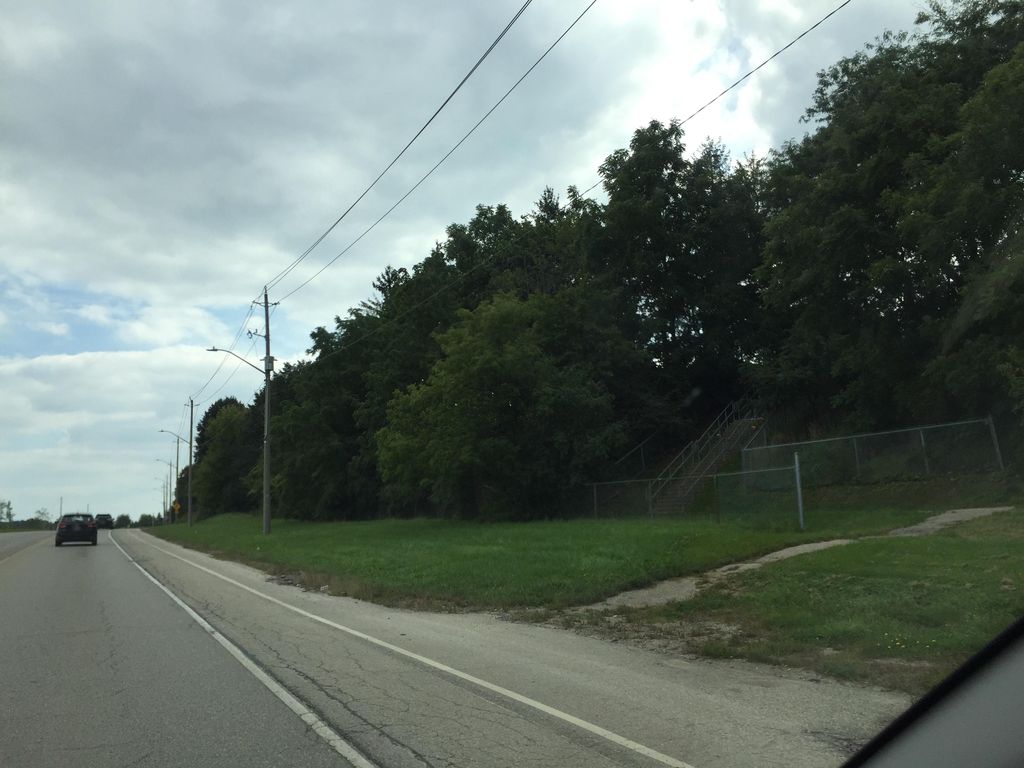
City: kitchener-waterloo